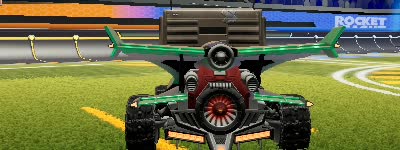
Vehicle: aftershock